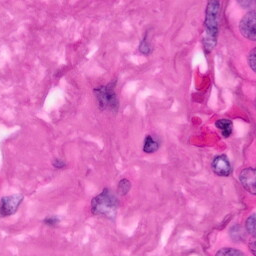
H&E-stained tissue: Pancreatic